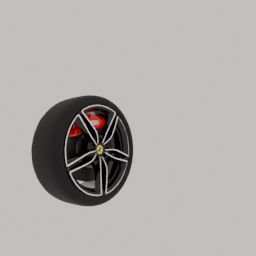
Label: mechanical